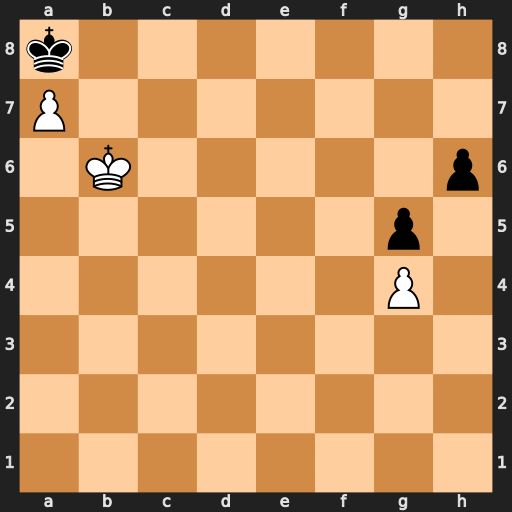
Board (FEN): k7/P7/1K5p/6p1/6P1/8/8/8
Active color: w
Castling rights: -
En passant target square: -
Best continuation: Ka6 h5 gxh5 g4 h6 g3 h7 g2 h8=Q#